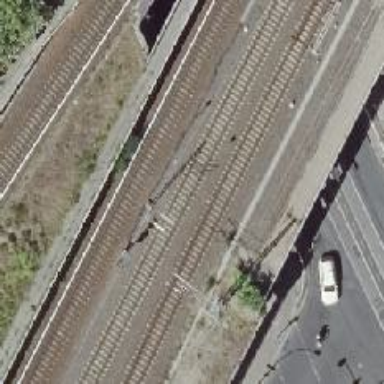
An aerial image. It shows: Bridge with electrified railway tracks featuring contact line.